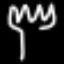
Label: fork